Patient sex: M
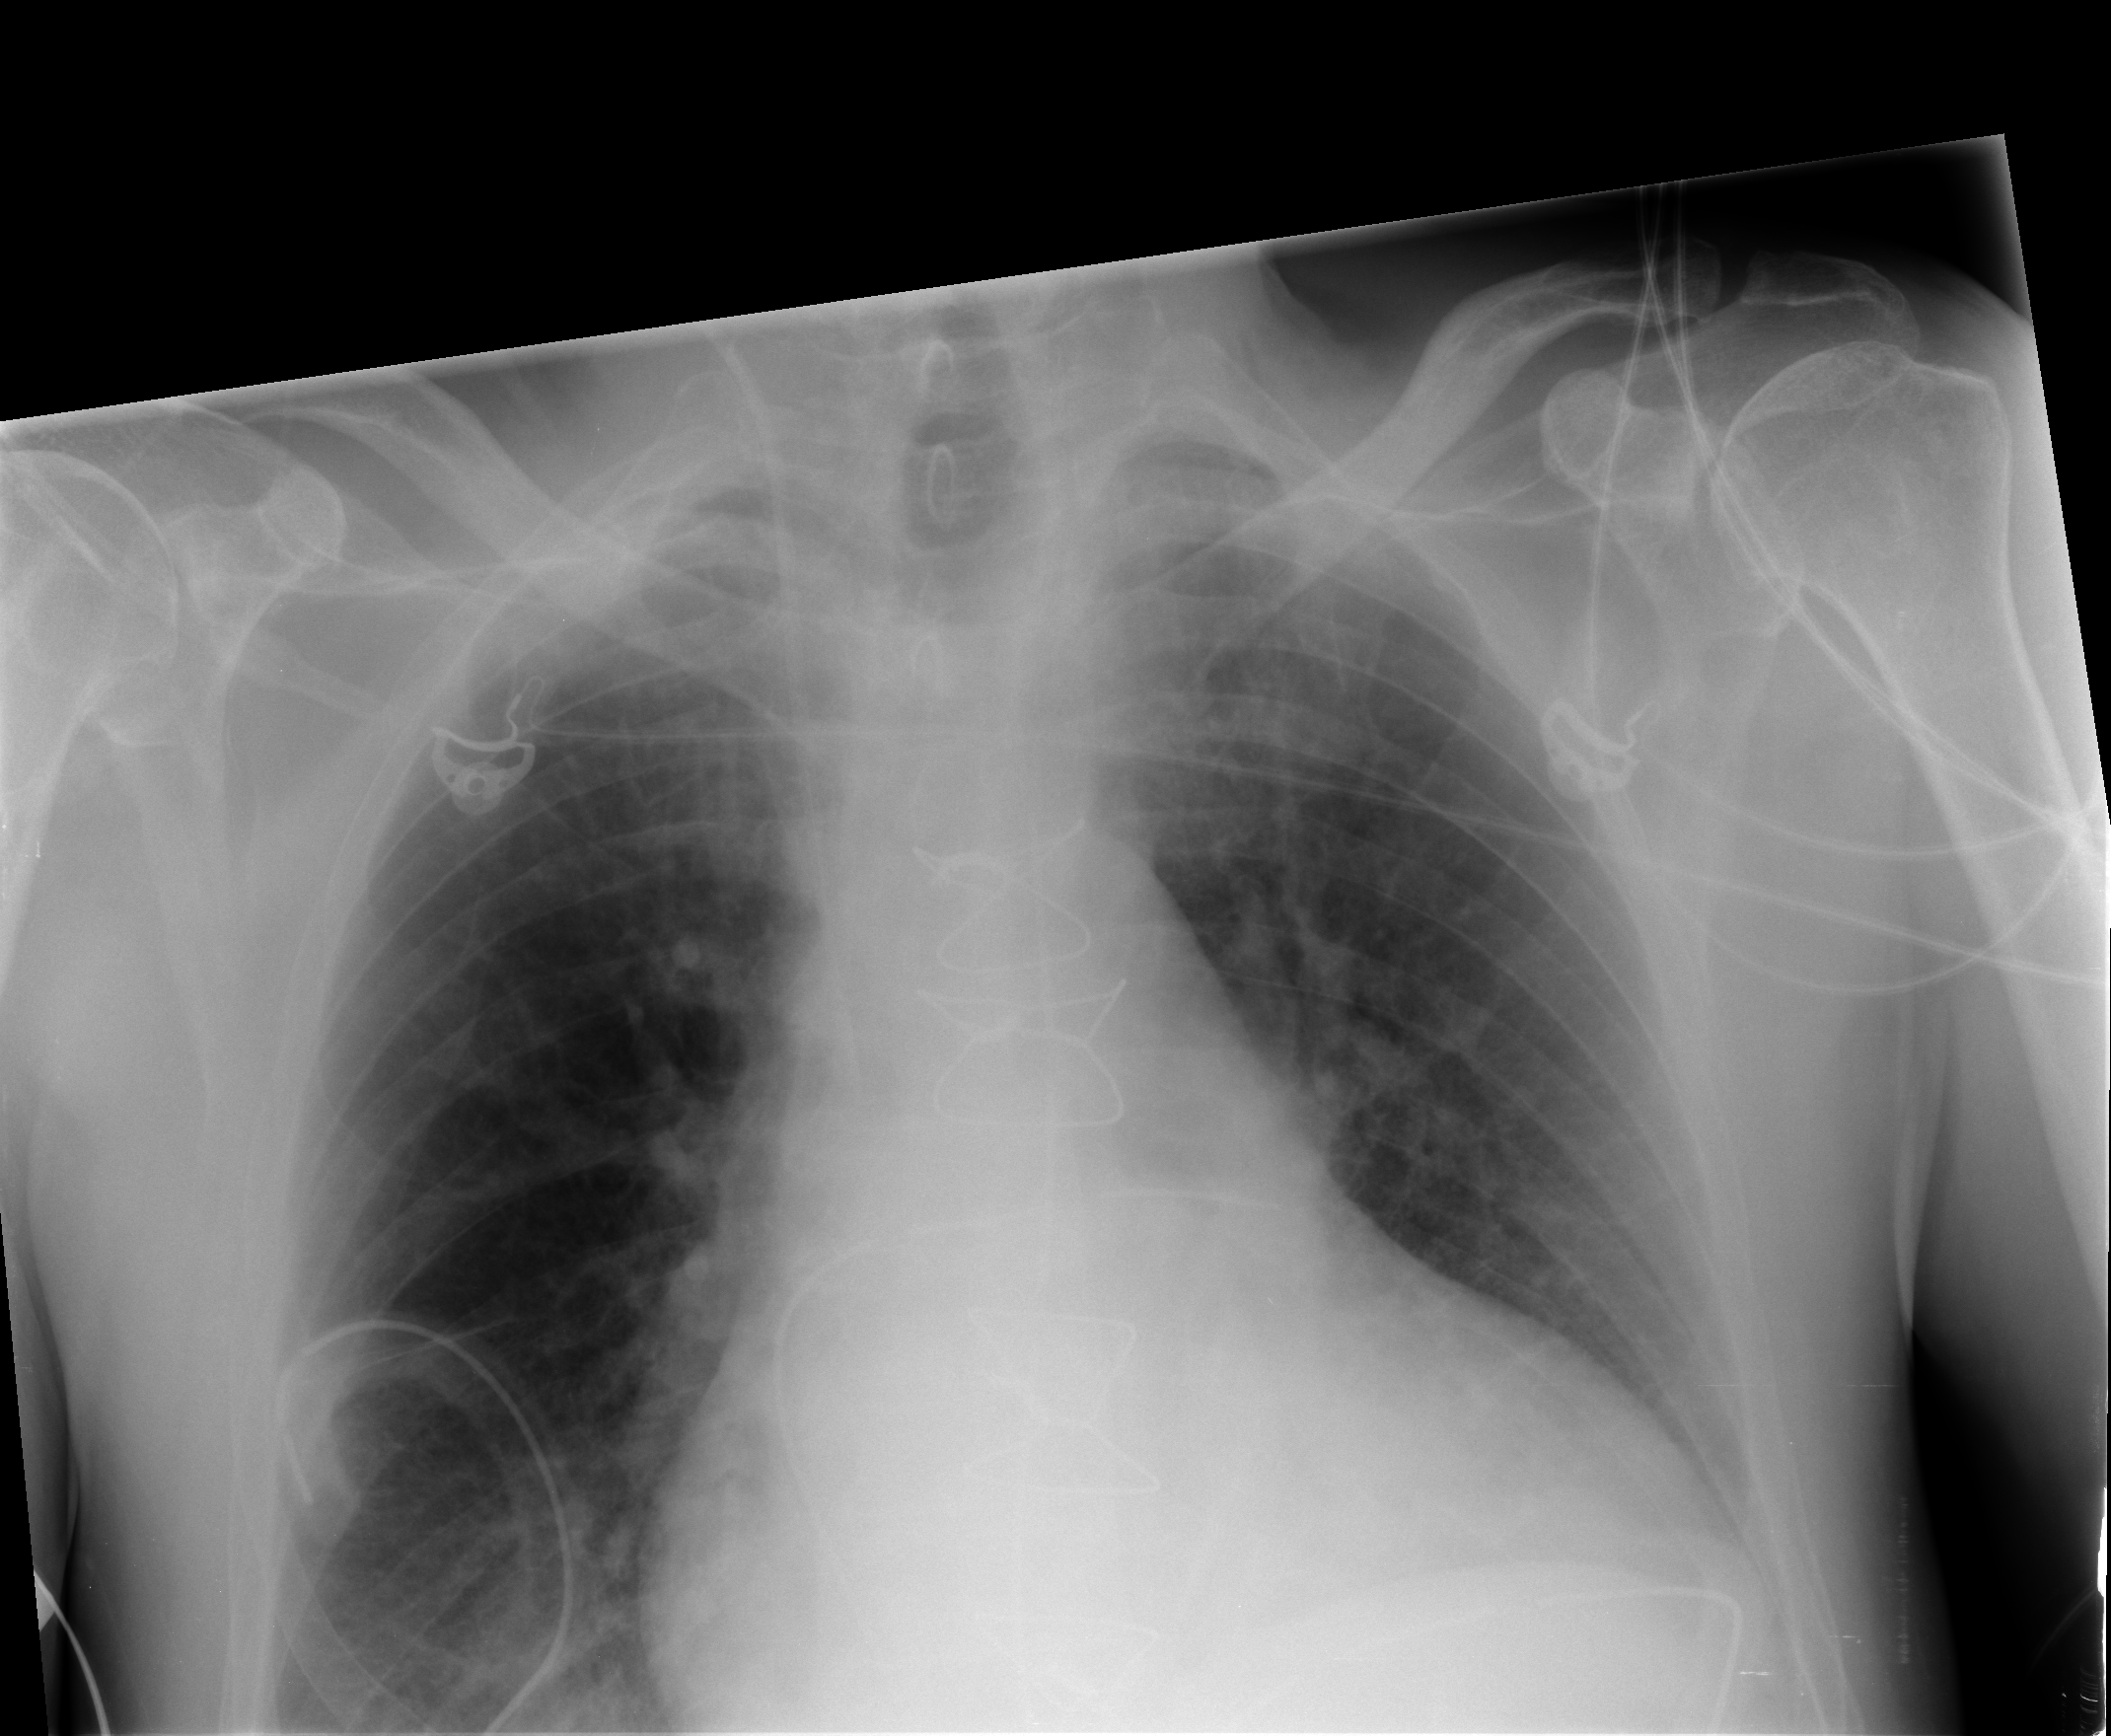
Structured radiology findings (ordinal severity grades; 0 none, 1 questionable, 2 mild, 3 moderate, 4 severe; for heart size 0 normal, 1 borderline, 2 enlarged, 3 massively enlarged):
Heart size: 3
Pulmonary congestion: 1
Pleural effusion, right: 0
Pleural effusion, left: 0
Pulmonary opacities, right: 0
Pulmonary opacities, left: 0
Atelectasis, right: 0
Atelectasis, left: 2